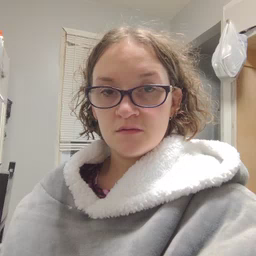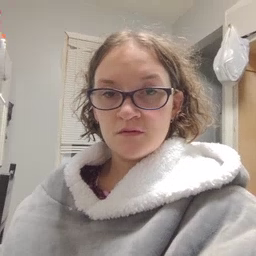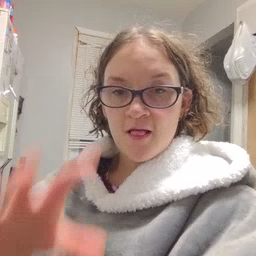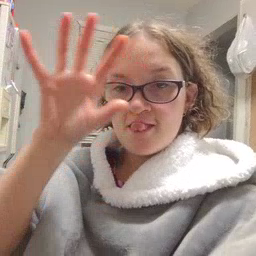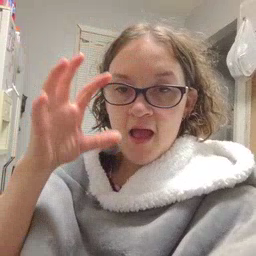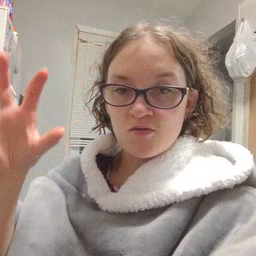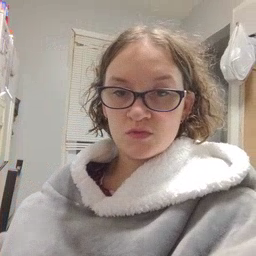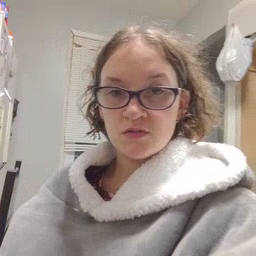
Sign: cloud